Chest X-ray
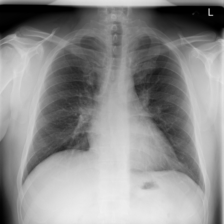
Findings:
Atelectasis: negative
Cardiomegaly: negative
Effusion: negative
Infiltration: negative
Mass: negative
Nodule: negative
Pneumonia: negative
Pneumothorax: negative
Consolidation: negative
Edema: negative
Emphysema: negative
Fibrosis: negative
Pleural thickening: negative
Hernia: negative